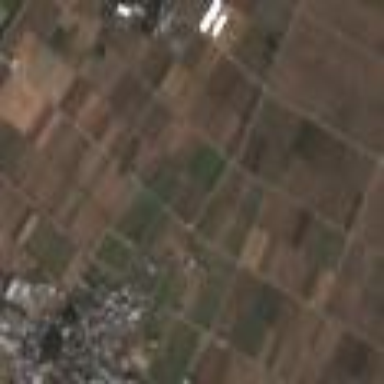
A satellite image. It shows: Picturesque farmland scene.